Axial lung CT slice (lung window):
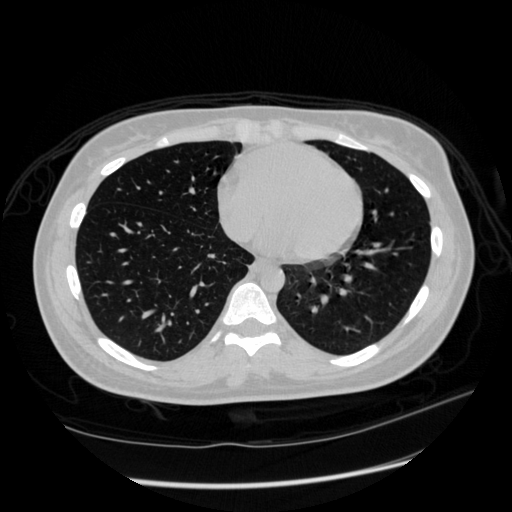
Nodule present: no